RGB frame:
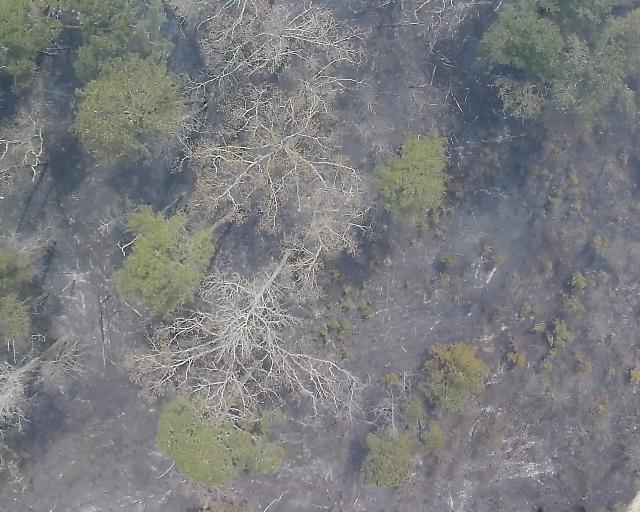
Thermal frame:
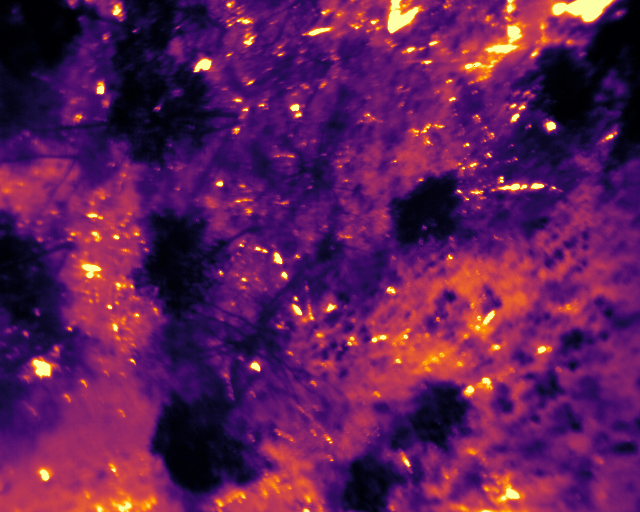
Captured: 2026-02-26 03:41:53
Pixels at or above 80 °C: 2156 (fraction of frame: 0.00658)